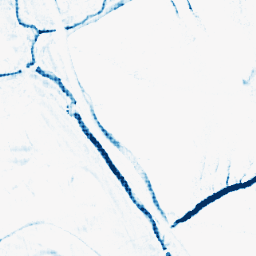
Category: morphological
Decomposition family: morphological_rect
Decomposition parameters: operation: closing
width: 5
height: 10
Upsampling method: sinc_hamming
Upsampling parameters: scale: 4
kernel_size: 4
Upsampling scale: 4